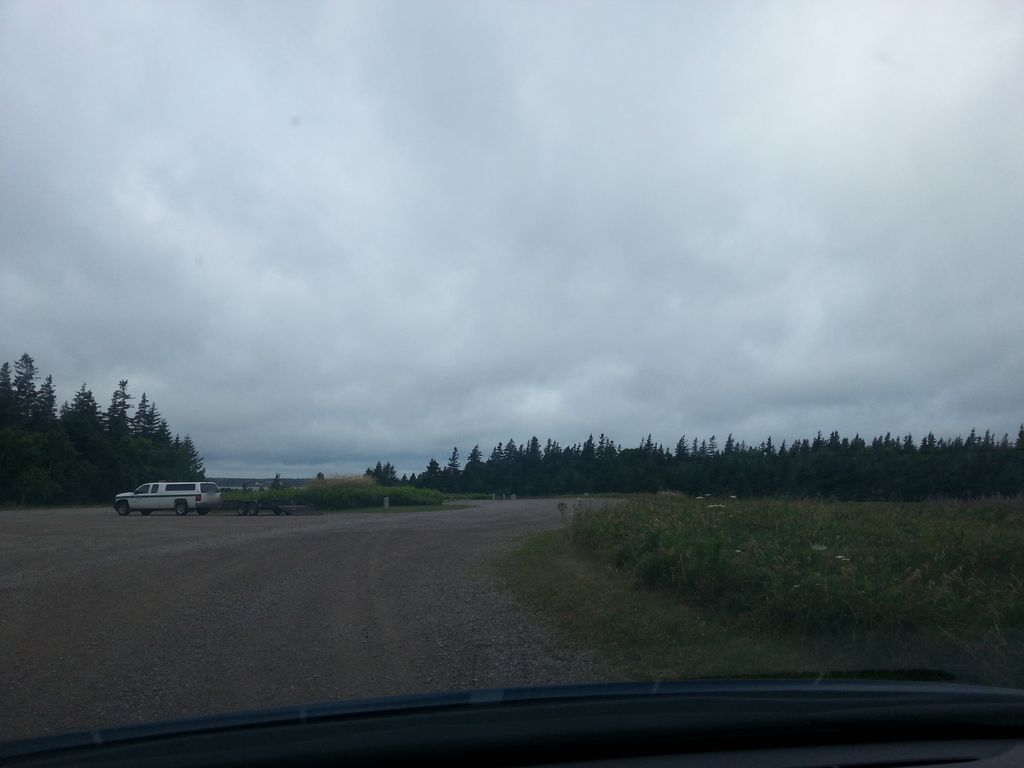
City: charlottetown